Question: There is so poor documentation so i am struggling to make this run
I added dll files and proper references
Finally it compresses string but giving error when i de-compress
Can you tell me error is where ?
'''
public static string SevenZip_CompressString(string text)
{
byte[] compressedData = null;
SevenZipCompressor compressor = new SevenZipCompressor();
compressor.CompressionMethod = CompressionMethod.Ppmd;
compressor.CompressionLevel = SevenZip.CompressionLevel.Ultra;
compressor.ScanOnlyWritable = true;
compressor.DefaultItemName = "T";
using (MemoryStream msin = new MemoryStream(Encoding.UTF8.GetBytes(text)))
{
using (MemoryStream msout = new MemoryStream())
{
compressor.CompressStream(msin, msout);
compressedData = msout.ToArray();
}
}
return System.Text.Encoding.UTF8.GetString(compressedData);
}
'''
Here below de-compress
'''
public static string SevenZip_DE_CompressString(string compressedText)
{
byte[] uncompressedbuffer = null;
using (MemoryStream compressedbuffer = new MemoryStream(Encoding.UTF8.GetBytes(compressedText)))
{
using (SevenZipExtractor extractor = new SevenZipExtractor(compressedbuffer))
{
using (MemoryStream msout = new MemoryStream())
{
extractor.ExtractFile(0, msout);
uncompressedbuffer = msout.ToArray();
}
}
}
return Encoding.UTF8.GetString(uncompressedbuffer);
}
'''
Here error message i get
c# .net 4.5 WPF ,
packages\SevenZipSharp.0.64\lib\SevenZipSharp.dll

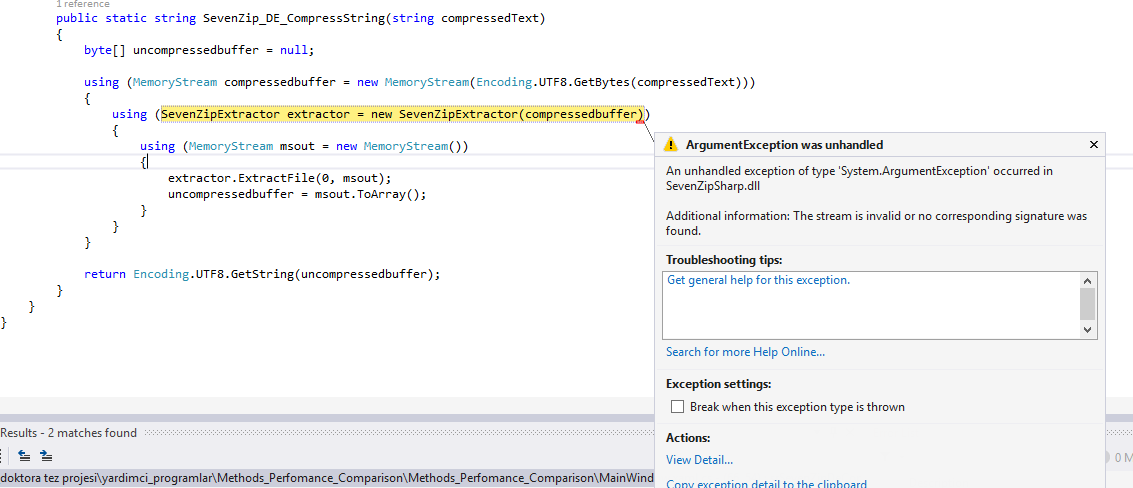
Answer: These are wrong:
'''
System.Text.Encoding.UTF8.GetString(compressedData)
Encoding.UTF8.GetBytes(compressedText)
'''
Compressed data isn't UTF-8. And you shouldn't try to treat it as text. Always store compressed data in binary, as a 'byte[]'. If you need to pass it through a text-only channel, such as e-mail, use Base64 encoding.
Fundamentally though, change your thinking. Compression is not a function 'string -> string'. It's 'byte[] -> byte[]'. It's also valid to consider it as 'string -> byte[]'.